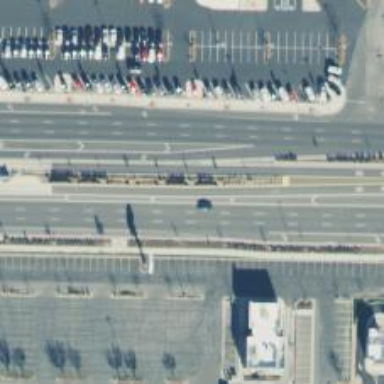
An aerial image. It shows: Busway road.